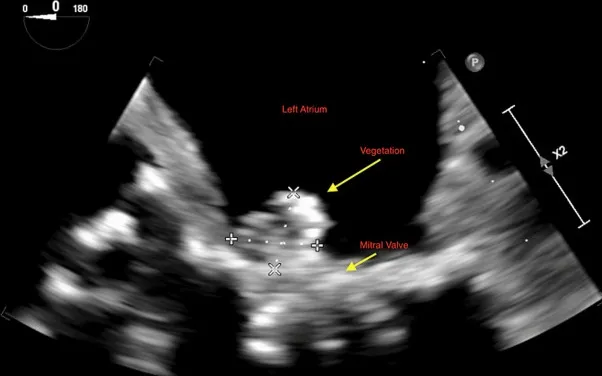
Transesophageal echocardiogram showing a large mobile vegetation (1.3 cm) on the anterior leaflet of the mitral valve.
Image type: radiology (ultrasound)